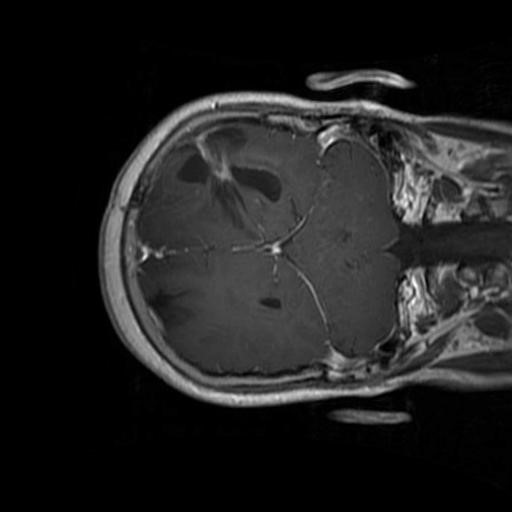
Label: brain_glioma